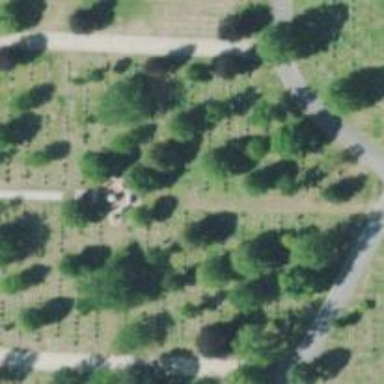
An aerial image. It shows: Historic columbarium tomb.